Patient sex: F
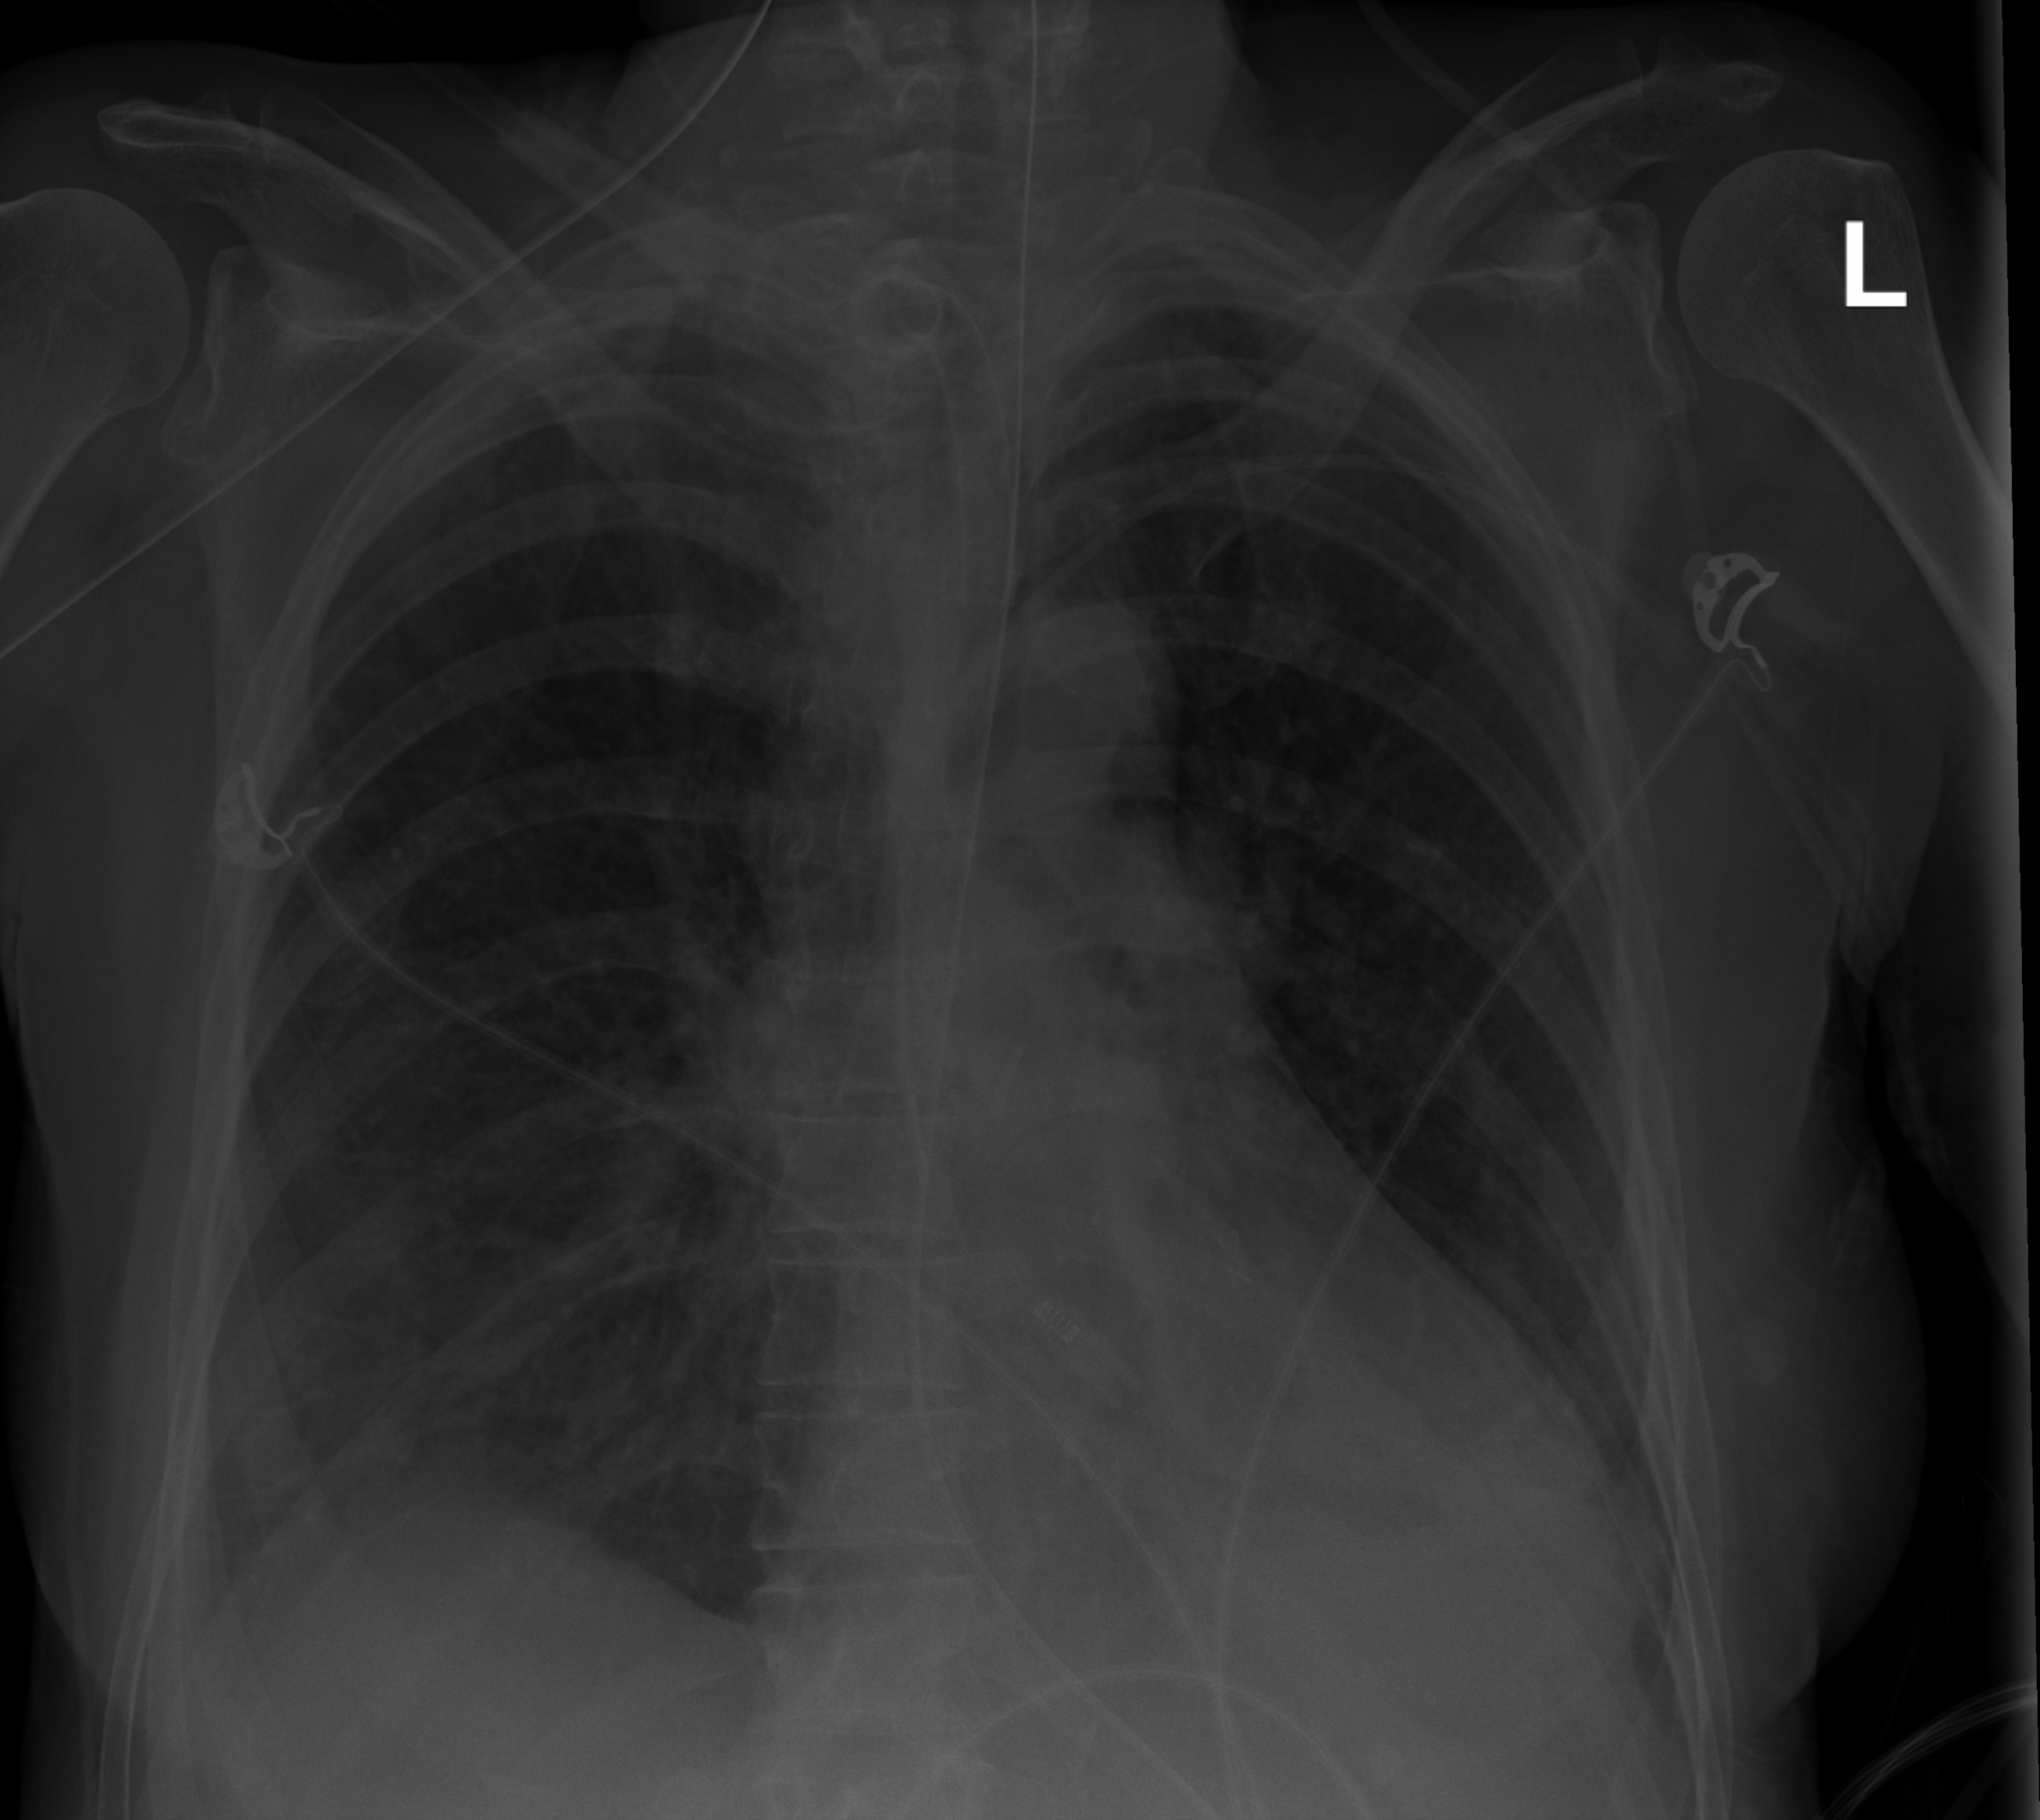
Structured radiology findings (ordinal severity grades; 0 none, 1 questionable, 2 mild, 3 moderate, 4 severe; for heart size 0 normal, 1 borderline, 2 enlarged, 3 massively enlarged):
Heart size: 0
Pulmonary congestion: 0
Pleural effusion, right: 2
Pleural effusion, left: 2
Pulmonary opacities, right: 2
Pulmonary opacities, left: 0
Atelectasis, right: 2
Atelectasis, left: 2